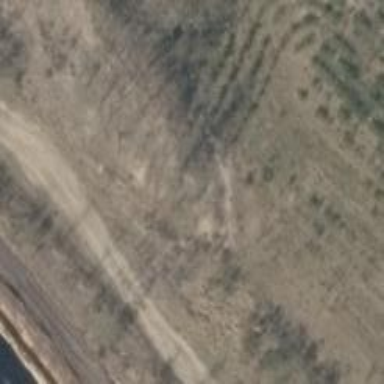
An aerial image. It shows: Sandy track with grade 5 track type.